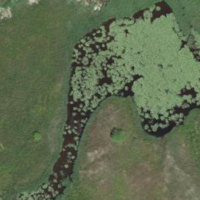
EUNIS habitat code: 16
Species observed at this site:
Tachybaptus ruficollis
Circus aeruginosus
Podiceps cristatus
Cygnus olor
Fulica atra
Anas platyrhynchos
Sylvia borin
Locustella luscinioides
Oriolus oriolus
Saxicola rubicola
Aegithalos caudatus